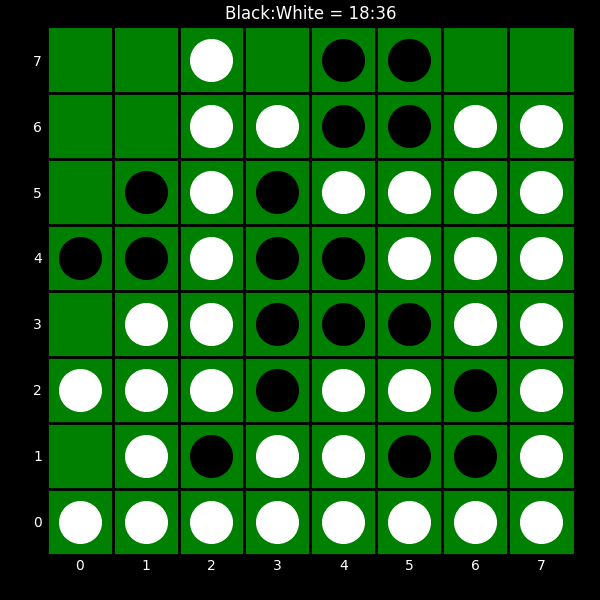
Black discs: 18
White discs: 36